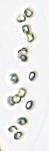
Label: Phaeocystis